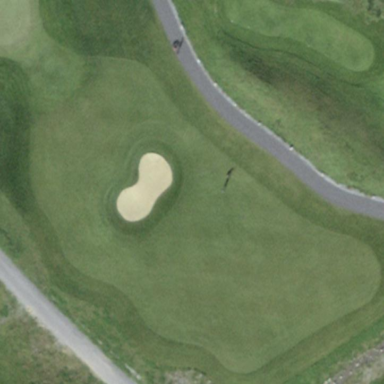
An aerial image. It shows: Golf fairway surrounded by grass.